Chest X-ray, PA view. Patient: 68 years old, sex M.
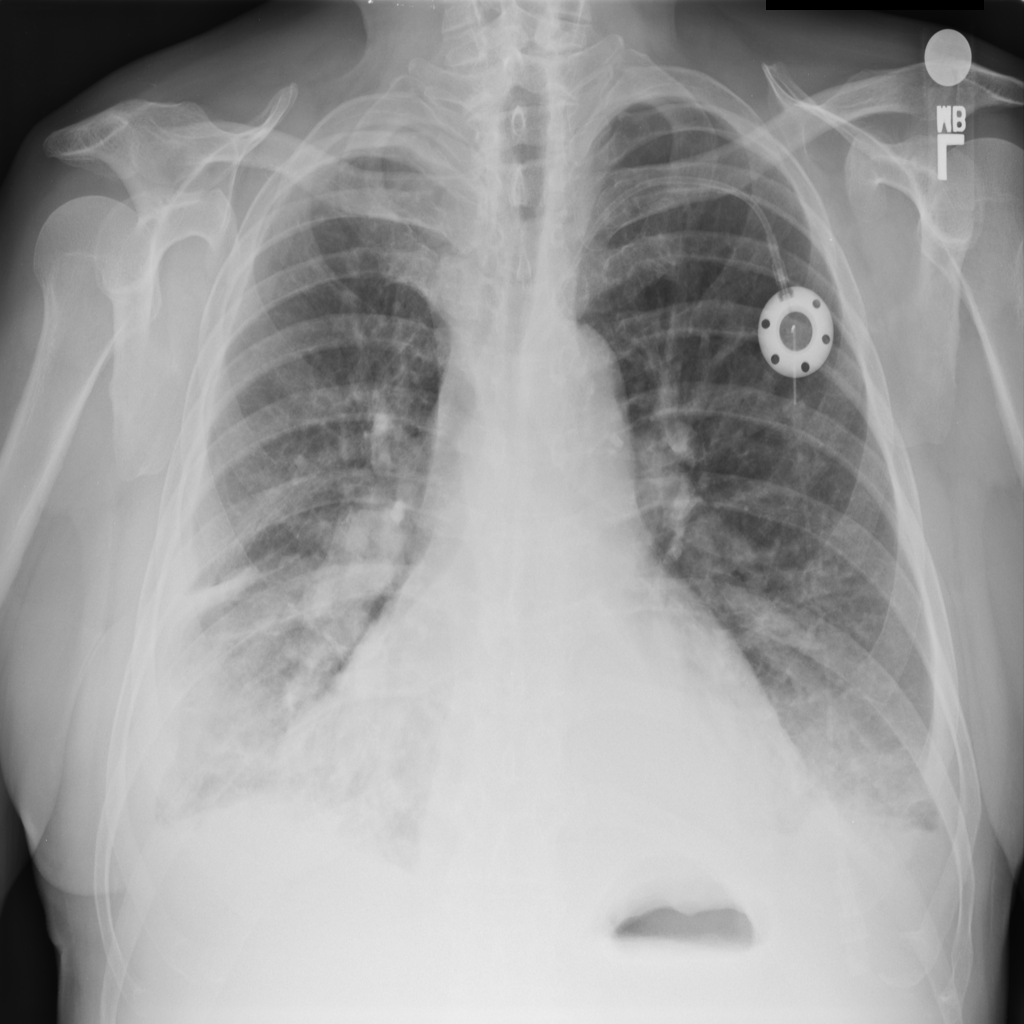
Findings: No Finding